Question: I want to use the AWS S3 Object Expiry and have a bucket set up & a lifecycle rule.
The rule is shown below:

The issue I'm having I believe is to do with the Prefix.
I created this structure under the bucket "online-dating/dating-cropping/" and started to put files into this location that I wanted removed - tmp files. The idea was these files would be removed automatically.
When I checked I found the structure "online-dating/dating-cropping/" had been removed. Eg: it didn't clean out the files under here but removed it entirely.
Therefore am I right in assuming you can't use the Expiry Rule like this (pointing to a location under a bucket to cleanup? Does the Prefix have to reflect the actual file(s) you want removed - eg: remove apples.jpg - you could then set the rule to app* for example?
Therefore I assume it doesn't matter where in the bucket the files actually reside. Just the prefix must match the files?
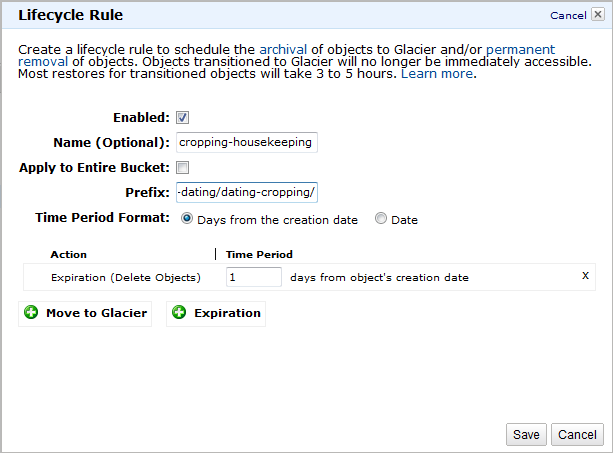
Answer: While many S3 browsers (including the AWS management console) will show paths with "/" as directories, this is not what they are. Removing all files with the specified prefix will mean that the browsers no longer have the ability to detect the presence of the "folder" of that name.
Whatever process you are using that creates the temporary files should not have any issue writing more files and as soon as it does write a new temp file the "folder" will reappear in an S3 browser.